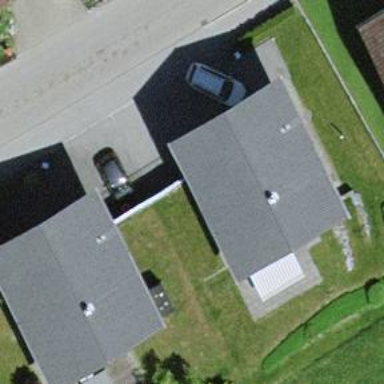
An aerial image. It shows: Group of garages.